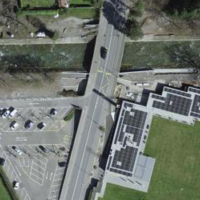
EUNIS habitat code: 54
Species observed at this site:
Cotoneaster dammeri